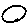
Label: circle